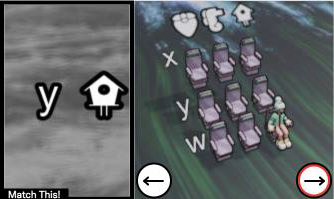
Task: seats
Answer: no